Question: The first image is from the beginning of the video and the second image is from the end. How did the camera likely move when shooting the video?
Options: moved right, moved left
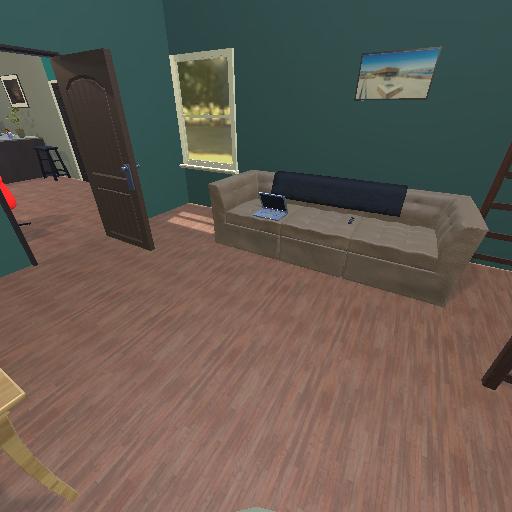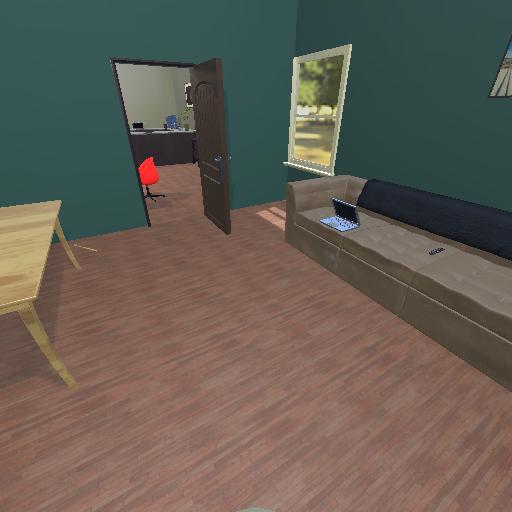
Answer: moved right